Question: <URL>. The problem comes when I try to use other chart type.
From the google charts documentation, for a <URL>, I should be able to use a click event:

When I add a click event like so:
'''
{
eventName: "click",
callback({}) {
console.log("clicked");
}
}
'''
Nothing happens, but the select event still works. I've setup a code sandbox <URL>, and every other event I've checked.
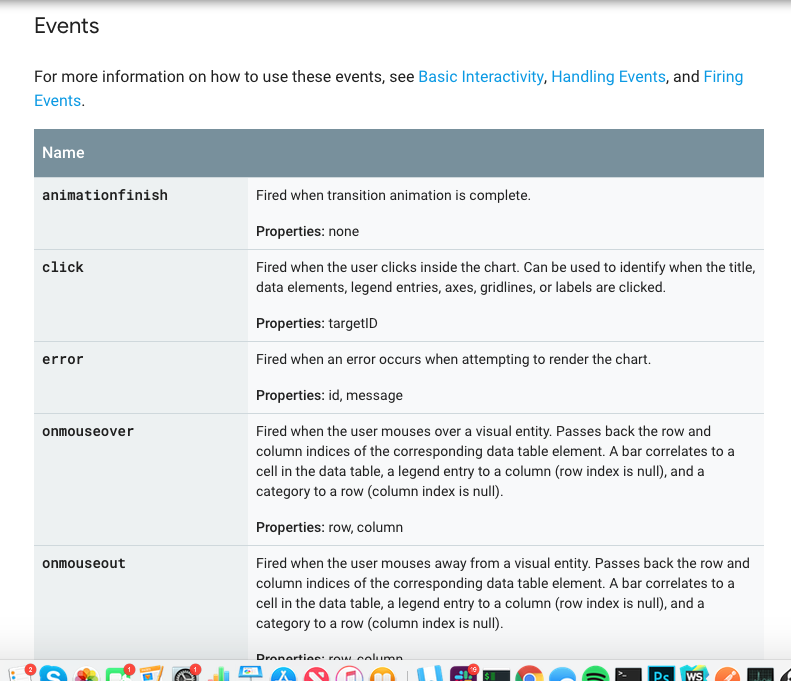
Answer: Looks like <URL>, but figured I'd answer this anyway in case anyone else was having this issue.
As <URL>:
'''
<Chart
chartType="ScatterChart"
width="80%"
height="400px"
data={data}
options={options}
legendToggle
chartEvents={[
{
eventName: "ready",
callback: ({ chartWrapper, google }) => {
const chart = chartWrapper.getChart();
google.visualization.events.addListener(chart, "onmouseover", e => {
const { row, column } = e;
console.warn("MOUSE OVER ", { row, column });
});
google.visualization.events.addListener(chart, "onmouseout", e => {
const { row, column } = e;
console.warn("MOUSE OUT ", { row, column });
});
}
}
]}
/>
'''